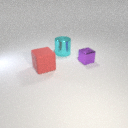
large red rubber cube in front of small purple metal cube